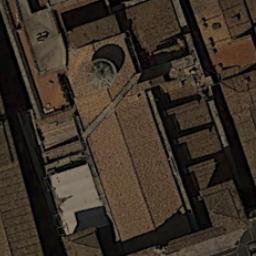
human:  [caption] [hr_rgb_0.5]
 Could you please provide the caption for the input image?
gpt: A cathedral with an orange roof and many buildings around the church .

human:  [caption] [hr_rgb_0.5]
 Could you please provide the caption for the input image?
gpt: The church is surrounded by some buildings .

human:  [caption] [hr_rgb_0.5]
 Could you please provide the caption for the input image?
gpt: This is a church, Which is made up of many rectangles .

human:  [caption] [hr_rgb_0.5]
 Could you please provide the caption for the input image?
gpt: The church with a tower and the rest of the church has some orange roofs .

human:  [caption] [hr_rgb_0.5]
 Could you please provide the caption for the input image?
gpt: There are numerous buildings near the church .